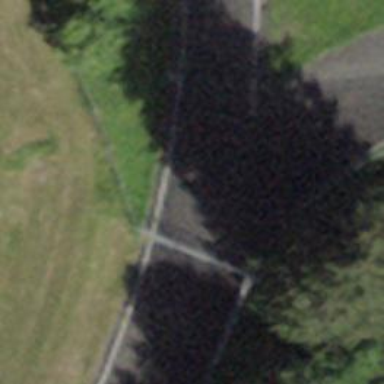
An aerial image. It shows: Gate.